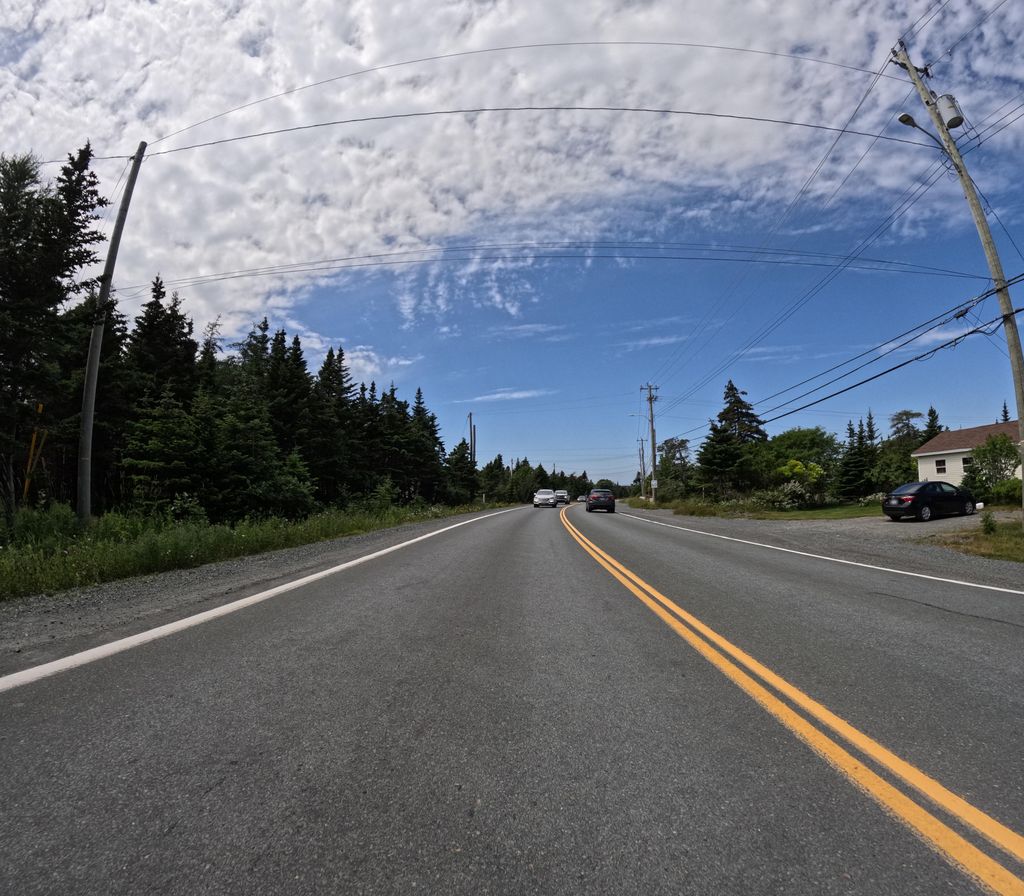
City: st_johns